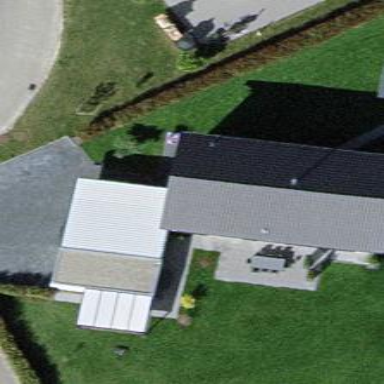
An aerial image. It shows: Detached building.